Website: home-depot
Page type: cart
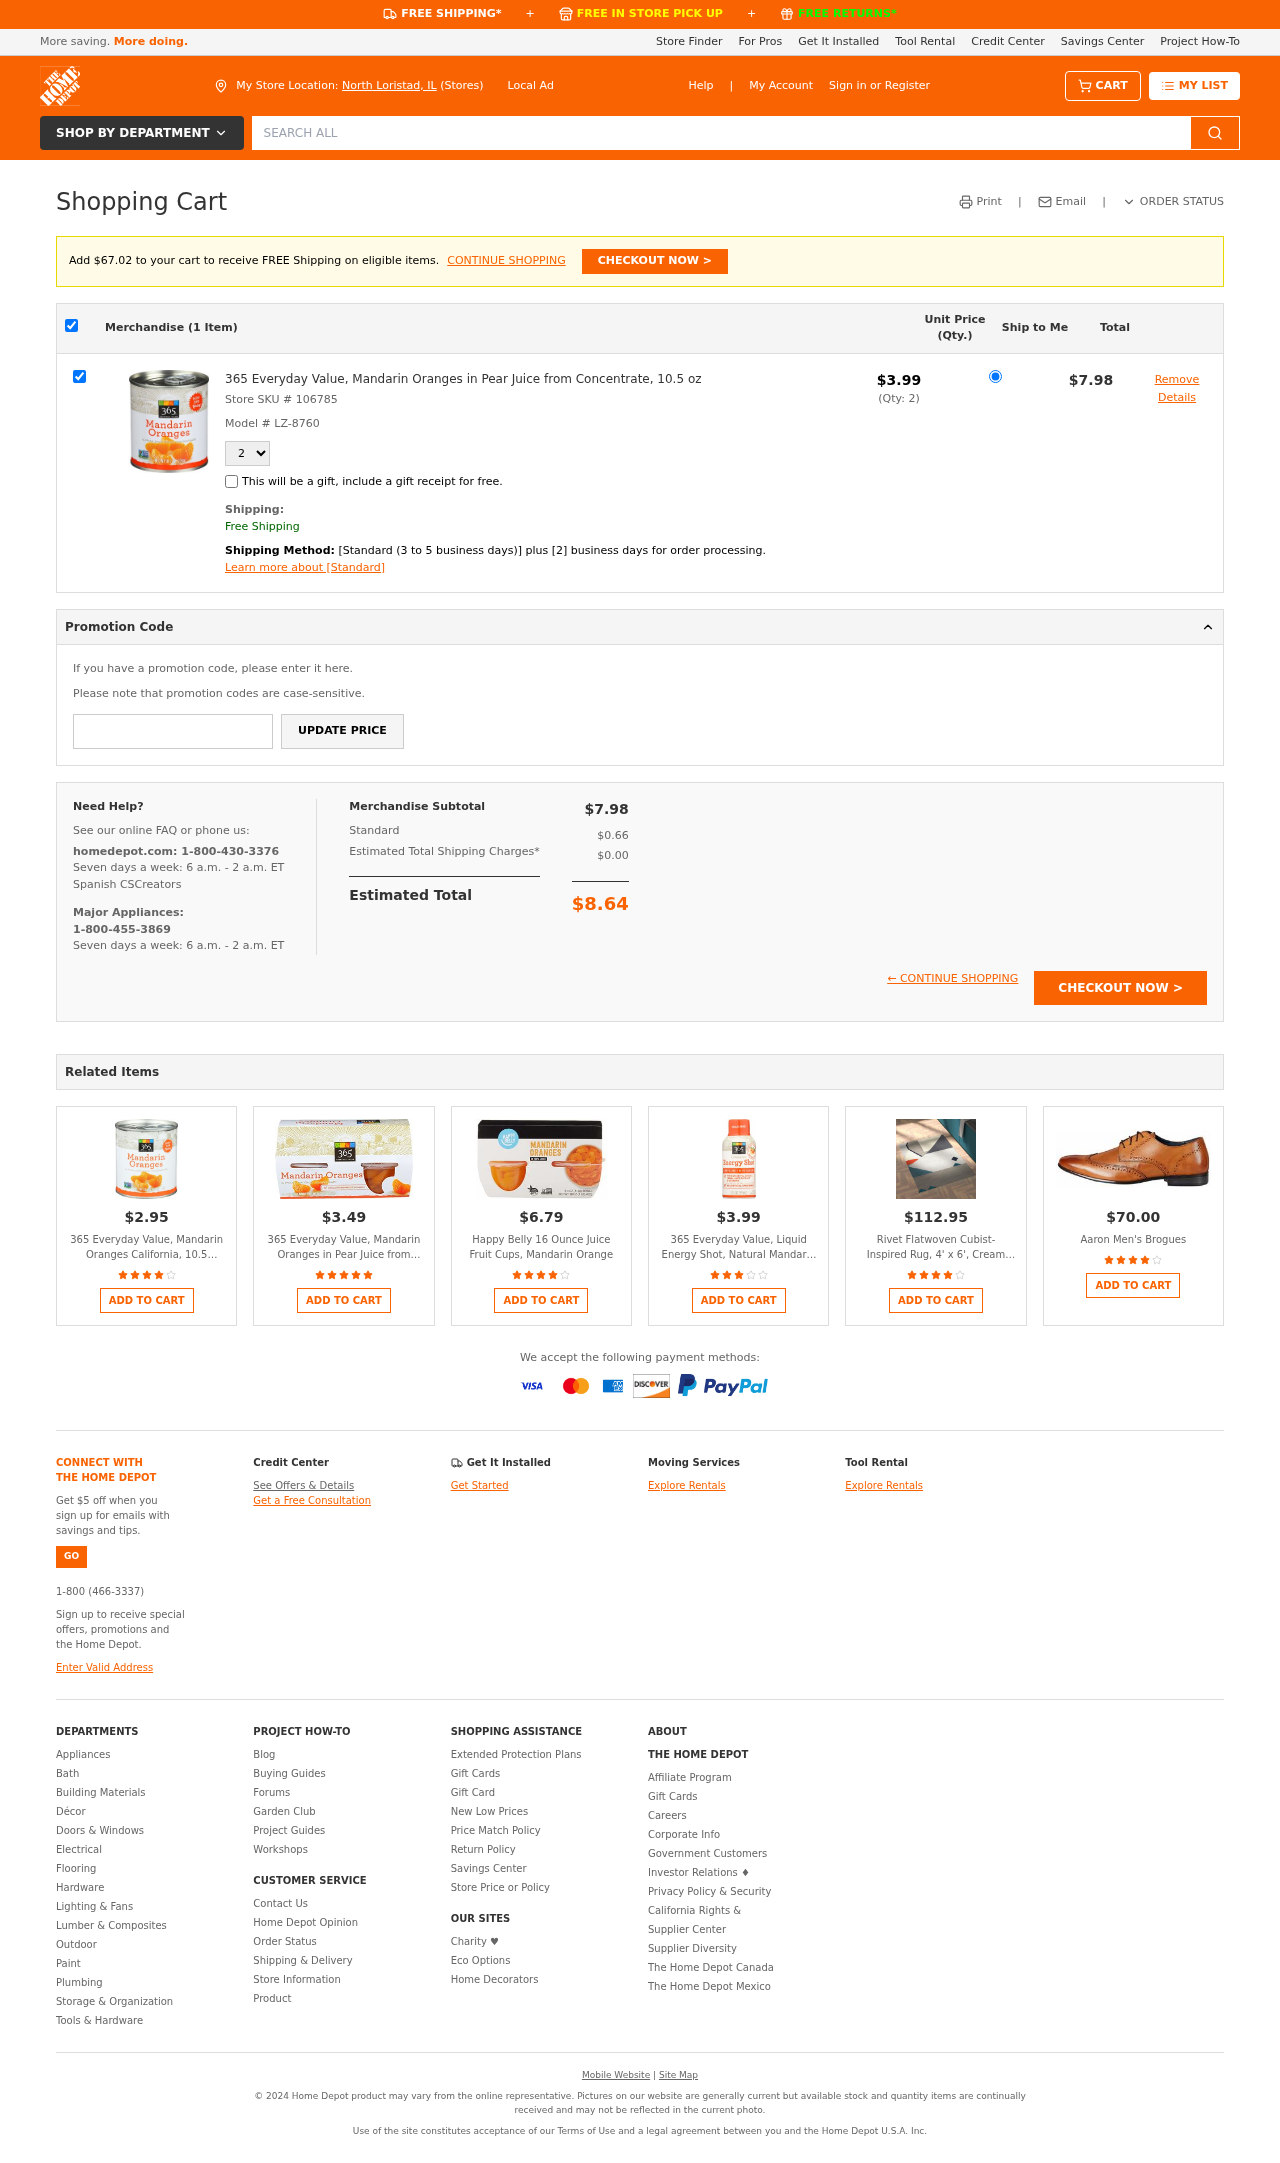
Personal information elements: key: PII_CITY_STATE
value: North Loristad, IL
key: PII_PROMO_CODE
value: SUMMER37
Product elements: key: PRODUCT1_NAME
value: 365 Everyday Value, Mandarin Oranges in Pear Juice from Concentrate, 10.5 oz
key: PRODUCT1_PRICE
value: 3.99
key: PRODUCT1_QUANTITY
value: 2
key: PRODUCT2_NAME
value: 365 Everyday Value, Mandarin Oranges California, 10.5 Ounce
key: PRODUCT2_PRICE
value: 2.95
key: PRODUCT2_RATING
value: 4.3
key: PRODUCT3_NAME
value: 365 Everyday Value, Mandarin Oranges in Pear Juice from Concentrate (4 - 4 oz bowls), 16 oz
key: PRODUCT3_PRICE
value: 3.49
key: PRODUCT3_RATING
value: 4.5
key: PRODUCT4_NAME
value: Happy Belly 16 Ounce Juice Fruit Cups, Mandarin Orange
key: PRODUCT4_PRICE
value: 6.79
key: PRODUCT4_RATING
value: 4.3
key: PRODUCT5_NAME
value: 365 Everyday Value, Liquid Energy Shot, Natural Mandarin Orange Flavor, 2 fl oz
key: PRODUCT5_PRICE
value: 3.99
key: PRODUCT5_RATING
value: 3.4
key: PRODUCT6_NAME
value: Rivet Flatwoven Cubist-Inspired Rug, 4' x 6', Cream and Gray with Orange
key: PRODUCT6_PRICE
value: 112.95
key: PRODUCT6_RATING
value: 4.2
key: PRODUCT7_NAME
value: Aaron Men's Brogues
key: PRODUCT7_PRICE
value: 70
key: PRODUCT7_RATING
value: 3.8
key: PRODUCT1_SKU
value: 106785
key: PRODUCT1_MODEL
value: LZ-8760
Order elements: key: AMOUNT_TO_FREE_SHIPPING
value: $67.02
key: ORDER_NUM_ITEMS
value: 1
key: ORDER_SUBTOTAL
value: $7.98
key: ORDER_TAX
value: $0.66
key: ORDER_SHIPPING_COST
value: $0.00
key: ORDER_TOTAL
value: $8.64
Search elements: key: HEADER_SEARCH
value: SEARCH ALL